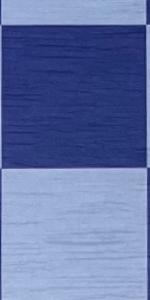
Label: Empty